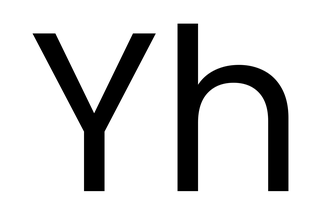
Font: Poppins-Regular